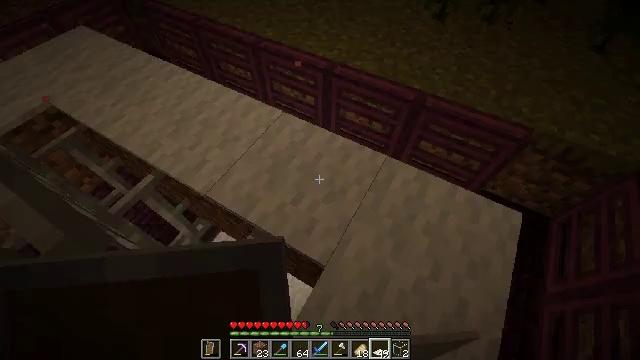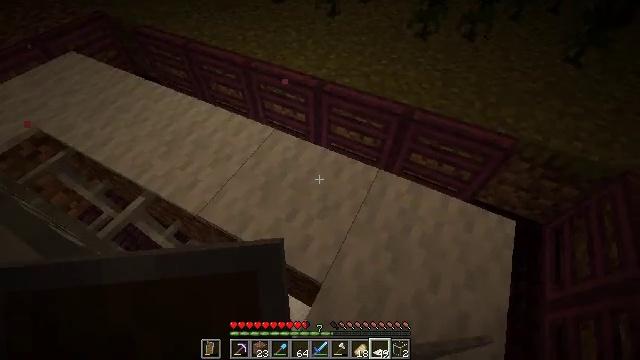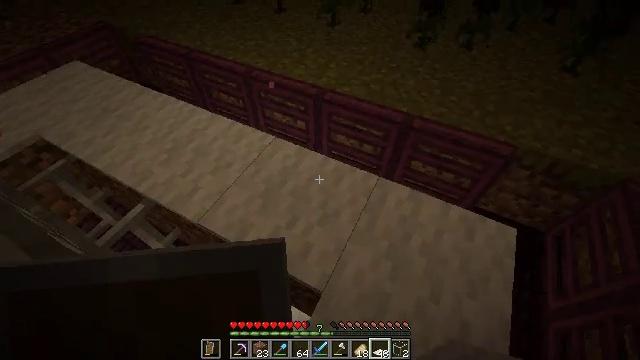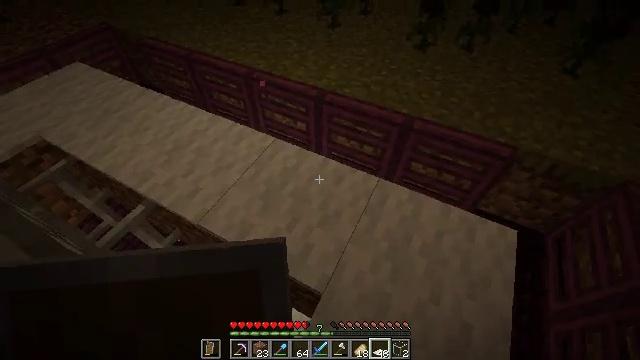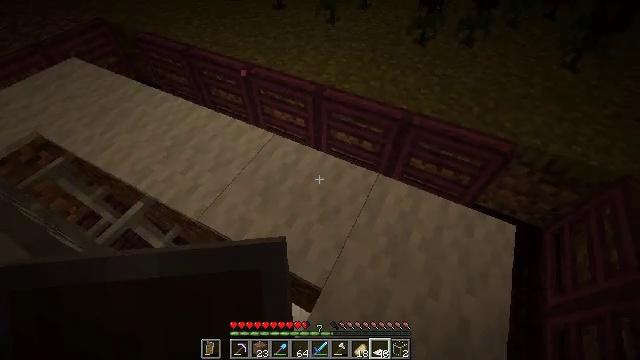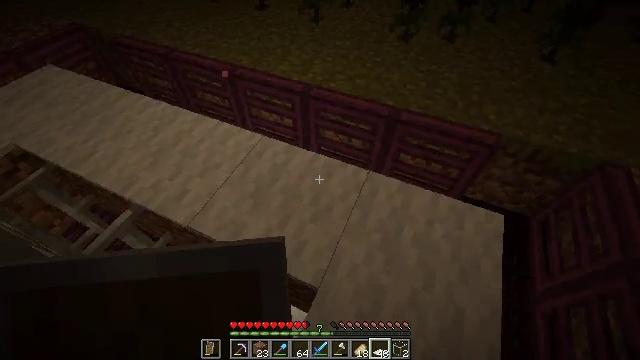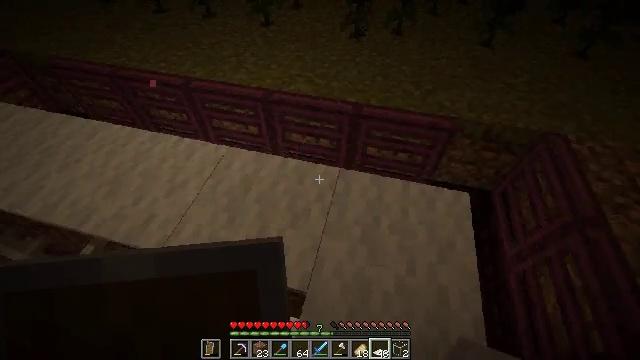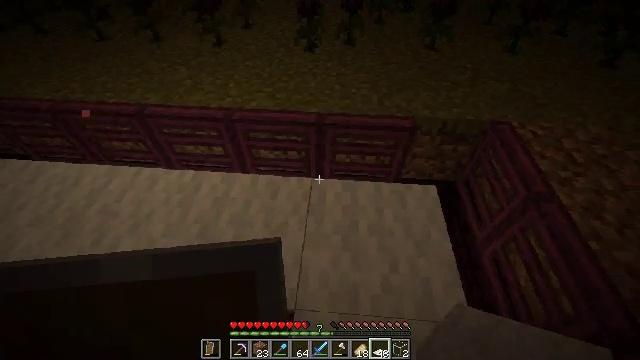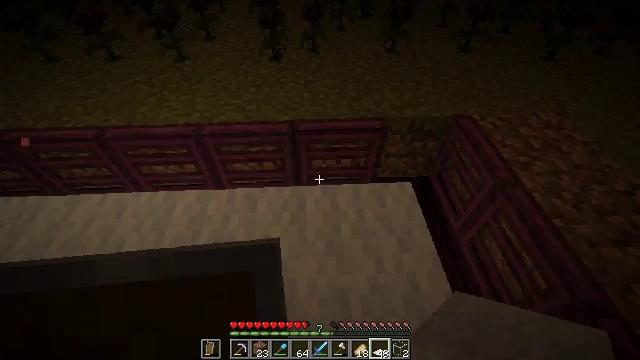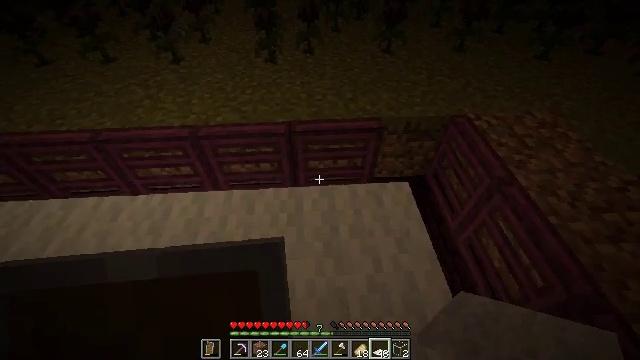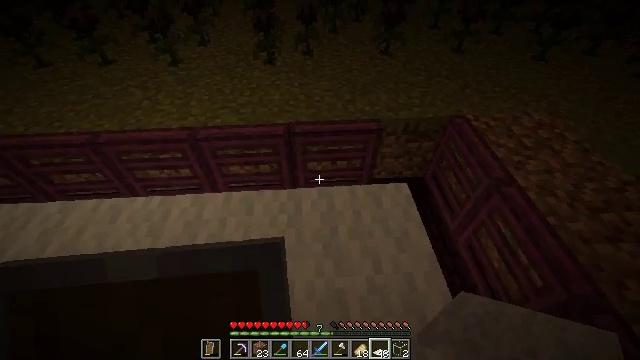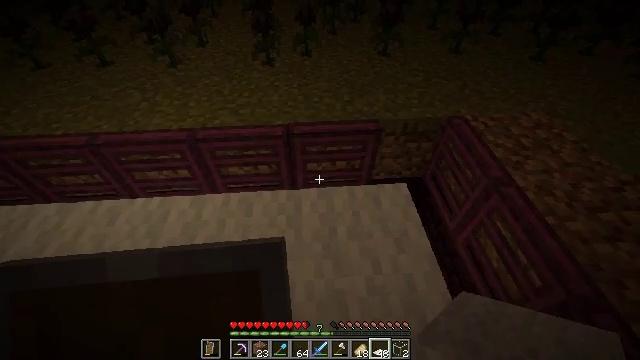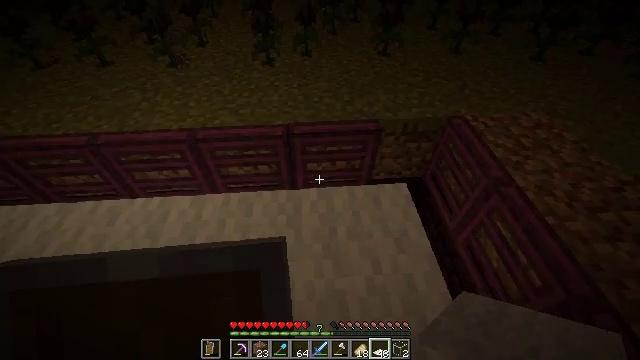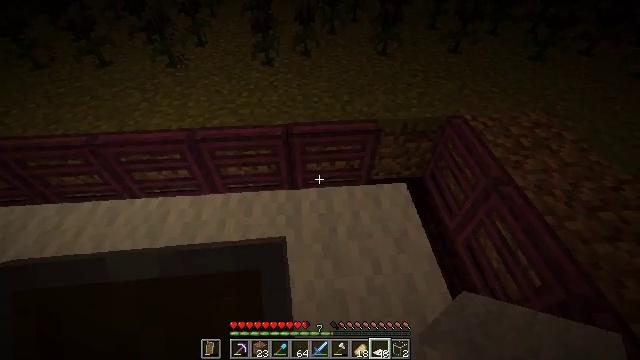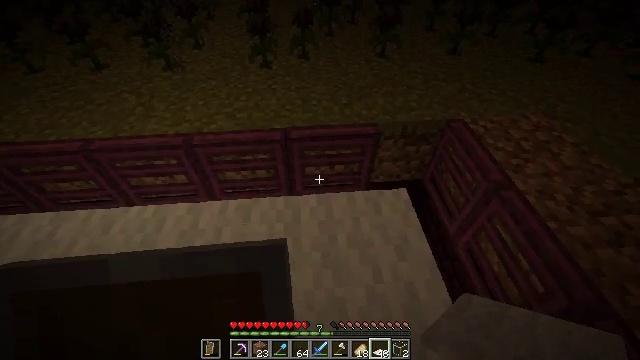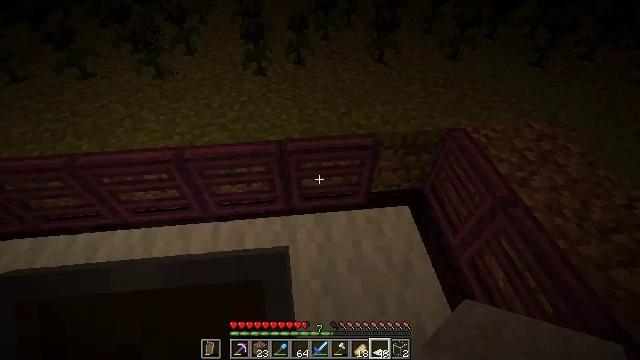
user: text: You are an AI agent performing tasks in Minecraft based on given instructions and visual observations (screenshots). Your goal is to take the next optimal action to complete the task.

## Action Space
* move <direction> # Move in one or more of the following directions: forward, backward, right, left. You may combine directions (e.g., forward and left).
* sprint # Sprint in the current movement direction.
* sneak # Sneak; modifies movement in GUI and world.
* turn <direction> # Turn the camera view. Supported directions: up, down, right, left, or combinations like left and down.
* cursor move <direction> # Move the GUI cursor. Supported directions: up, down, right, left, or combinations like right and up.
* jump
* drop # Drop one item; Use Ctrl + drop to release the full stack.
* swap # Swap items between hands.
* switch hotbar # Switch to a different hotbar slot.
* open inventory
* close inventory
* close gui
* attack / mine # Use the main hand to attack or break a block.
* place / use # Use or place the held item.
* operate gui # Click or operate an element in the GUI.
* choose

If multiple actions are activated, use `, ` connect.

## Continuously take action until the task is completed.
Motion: motion action
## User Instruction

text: Mine the crimson trapdoor.
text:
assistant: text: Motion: turn right and up
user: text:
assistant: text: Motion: turn up
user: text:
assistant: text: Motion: no_op
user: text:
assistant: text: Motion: no_op
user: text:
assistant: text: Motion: turn right
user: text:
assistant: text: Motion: turn right
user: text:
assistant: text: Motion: turn right and up
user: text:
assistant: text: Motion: turn right and up
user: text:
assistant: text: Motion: no_op
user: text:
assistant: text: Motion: no_op
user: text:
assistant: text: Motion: no_op
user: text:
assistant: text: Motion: no_op
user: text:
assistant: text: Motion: no_op
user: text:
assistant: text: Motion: move forward
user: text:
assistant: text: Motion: move forward
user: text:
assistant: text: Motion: no_op
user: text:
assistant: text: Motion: no_op
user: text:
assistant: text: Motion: no_op
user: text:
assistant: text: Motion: no_op
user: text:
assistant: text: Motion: no_op
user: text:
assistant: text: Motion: no_op
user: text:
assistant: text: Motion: no_op
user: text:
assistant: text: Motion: no_op
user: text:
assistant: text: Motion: no_op
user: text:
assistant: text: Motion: no_op
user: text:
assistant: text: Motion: no_op
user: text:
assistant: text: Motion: no_op
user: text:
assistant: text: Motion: no_op
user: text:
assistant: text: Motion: no_op
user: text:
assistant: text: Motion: no_op